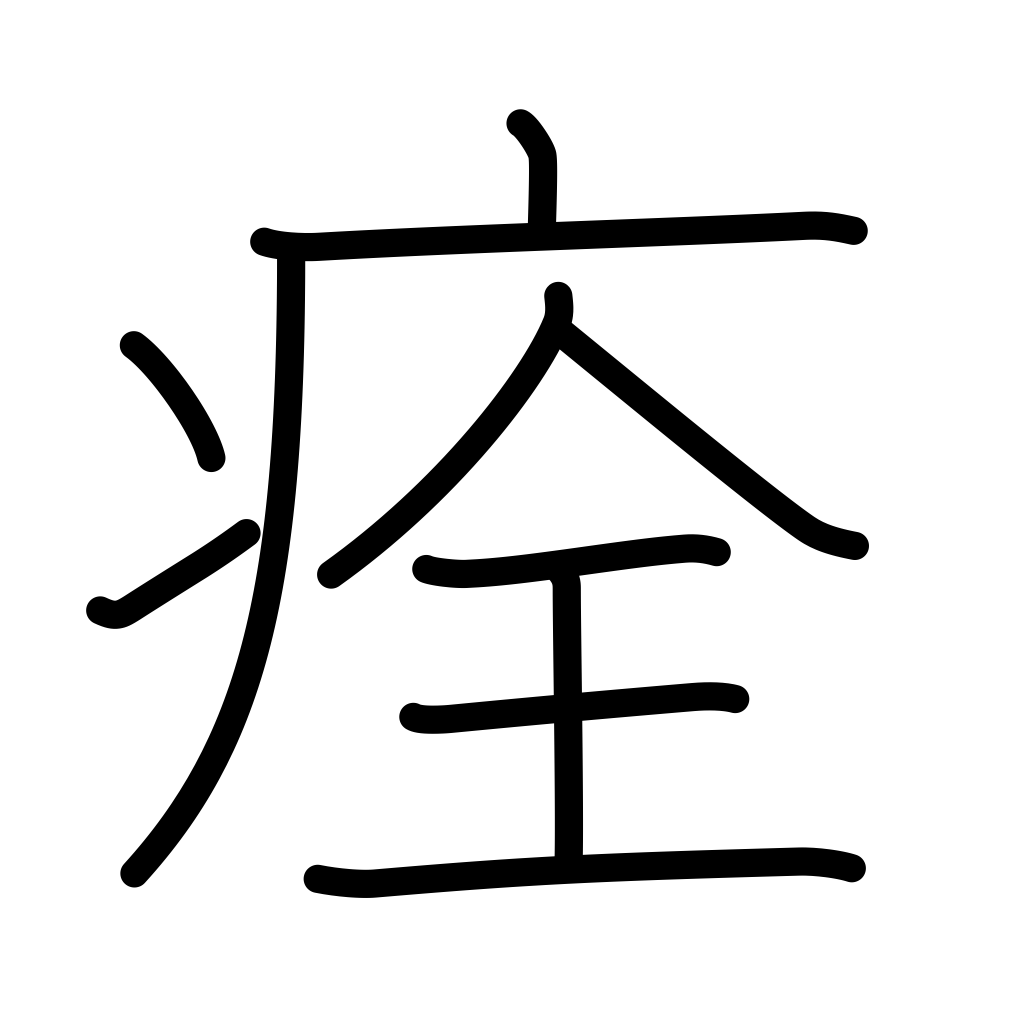
Meaning: heal